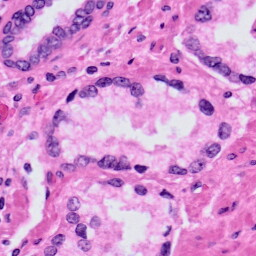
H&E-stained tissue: Prostate